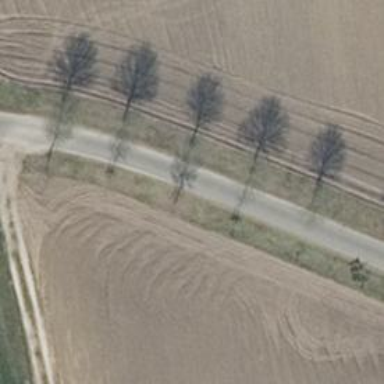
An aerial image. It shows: Row of deciduous broadleaved trees.